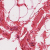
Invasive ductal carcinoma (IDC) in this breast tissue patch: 0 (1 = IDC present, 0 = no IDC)